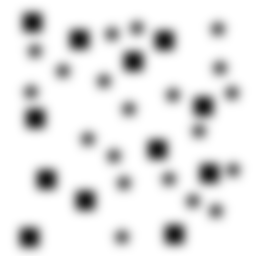
Squares: 12
Triangles: 0
Stars: 20
Total shapes: 32